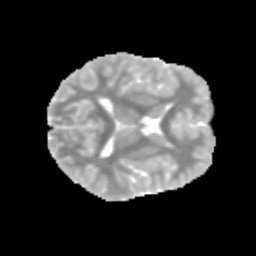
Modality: MD
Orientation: axial
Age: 11
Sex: male
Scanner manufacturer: siemens
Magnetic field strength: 3 T
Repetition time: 3.8 s
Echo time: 0.07 s